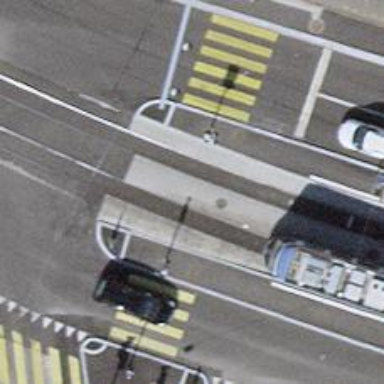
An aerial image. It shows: Unmarked road crossing.